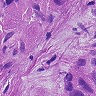
Metastatic tissue present: yes